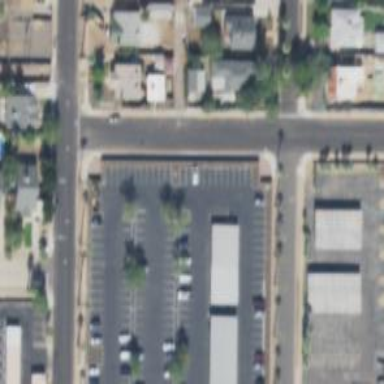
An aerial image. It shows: Alleyway designated as service road.